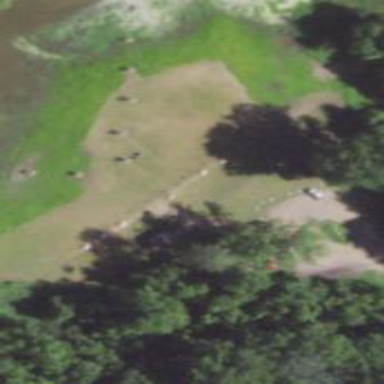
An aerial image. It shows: Park.